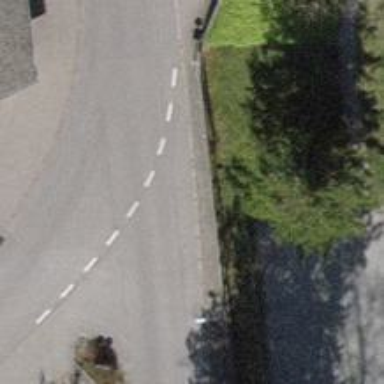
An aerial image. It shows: Asphalt road in residential area.